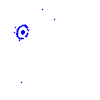
Particle: proton